Here is the time-frequency representation (spectrogram) of a rolling-element bearing's vibration measurement. What is the most likely bearing condition (normal, inner_race, outer_race, ball)?
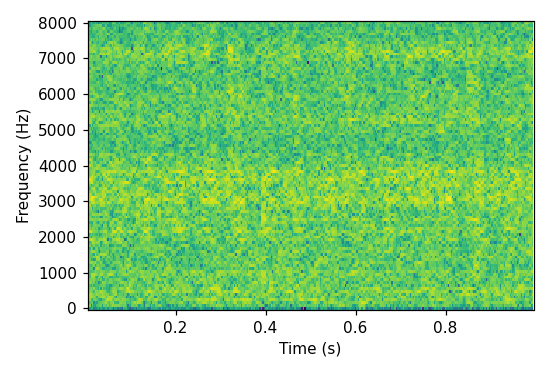
Answer: inner_race